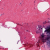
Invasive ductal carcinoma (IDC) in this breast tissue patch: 0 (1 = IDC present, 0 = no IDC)